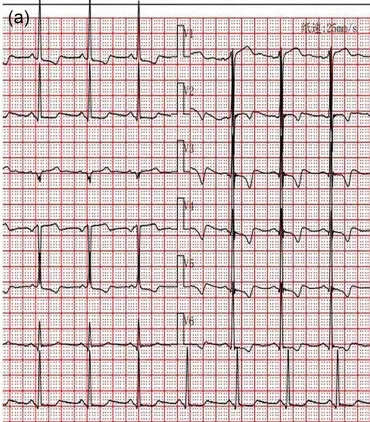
(a) Electrocardiogram showing sinus rhythm, left ventricular hypertrophy, and ST-T changes.
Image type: electrography (ekg)